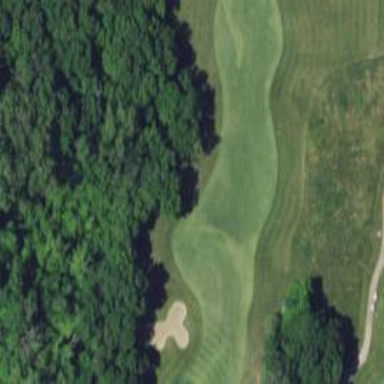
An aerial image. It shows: Golf hole.